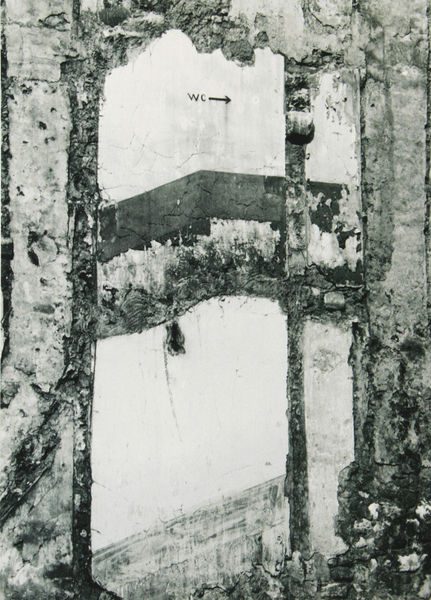
Titel: Abrissmauer, Paris
Künstler: Otto Steinert
Standort: Berlin
Institution: Fotogalerie Kicken
Schlagwörter: schatten, weiß, ausschnitt, grau, holz, schwarz, blick, gebäude, alt, wand, rahmen, stein, nass, ecke, fassade, flächen, mauer, linien, pilaster, detail, balken, foto, fotografie, ruine, mauerwerk, ruinen, schimmel, fleck, flecken, fragment, putz, fachwerk, dreck, fresko, knick, verputz, feucht, grundstein, gewerk